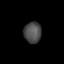
Tissue: lung
Cell type: Epithelial cells
Senescence score: 0.5964
Nuclear area (px): 362
Mean DAPI intensity: 75.37